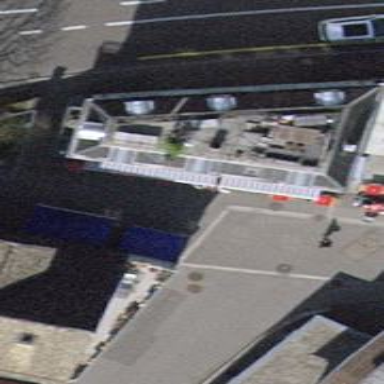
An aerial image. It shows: Cafe.